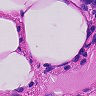
Metastatic tissue present: no